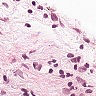
Metastatic tissue present: no